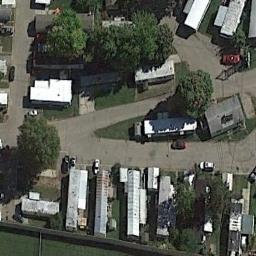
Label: mobile_home_park